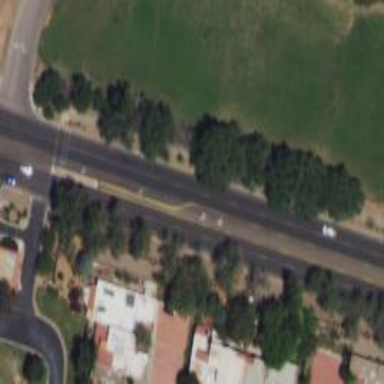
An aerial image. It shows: Road with left marking.